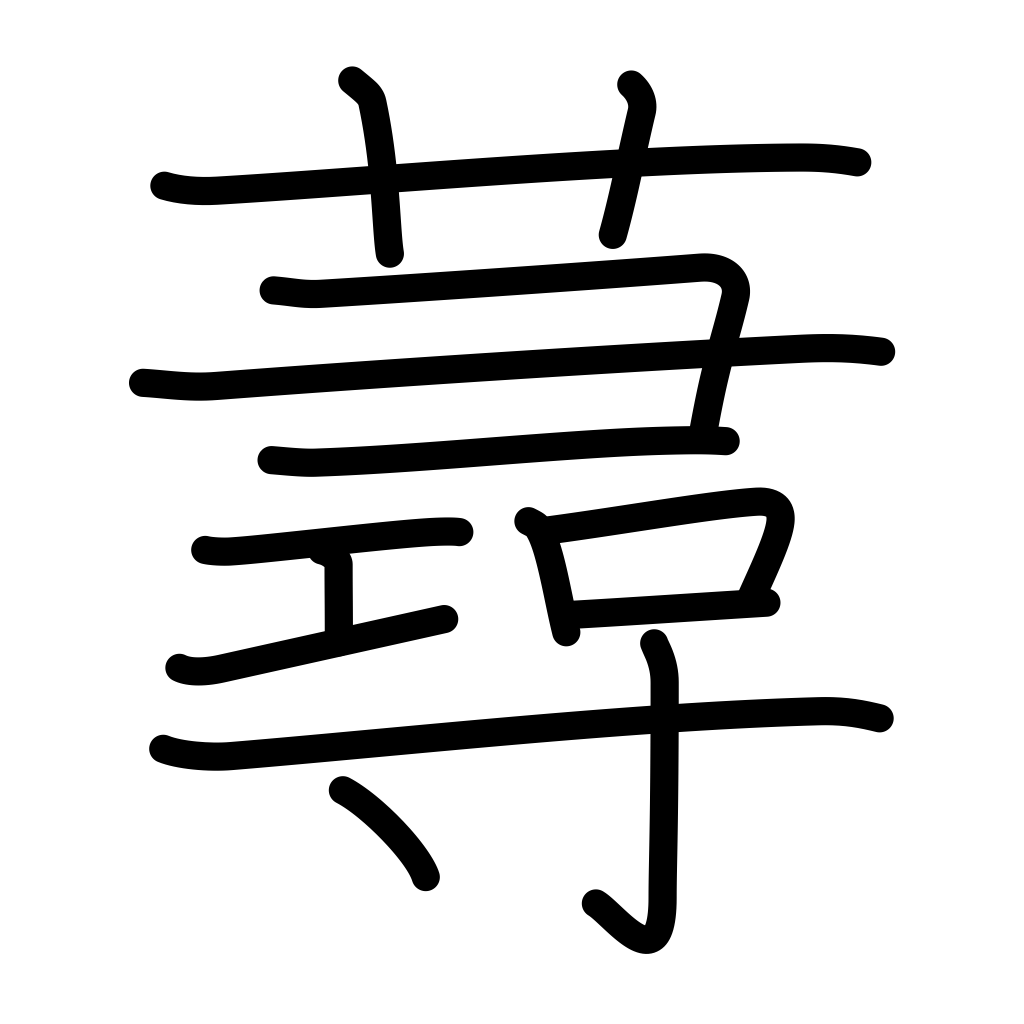
Meaning: a kind of grass